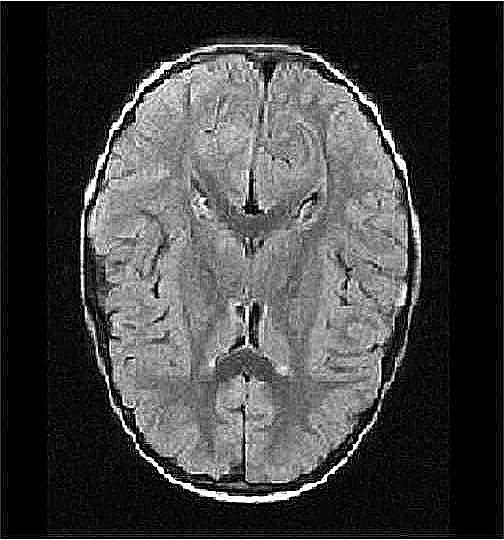
Label: notumor